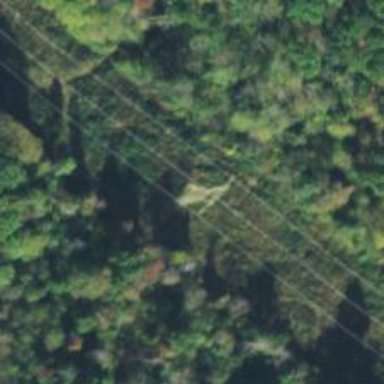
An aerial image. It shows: Lattice structure tower used for power transmission.